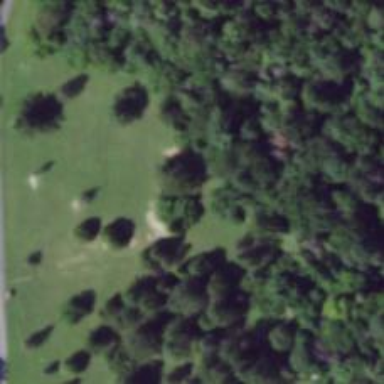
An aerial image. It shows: Disc golf basket.